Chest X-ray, AP view. Patient: 58 years old, sex M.
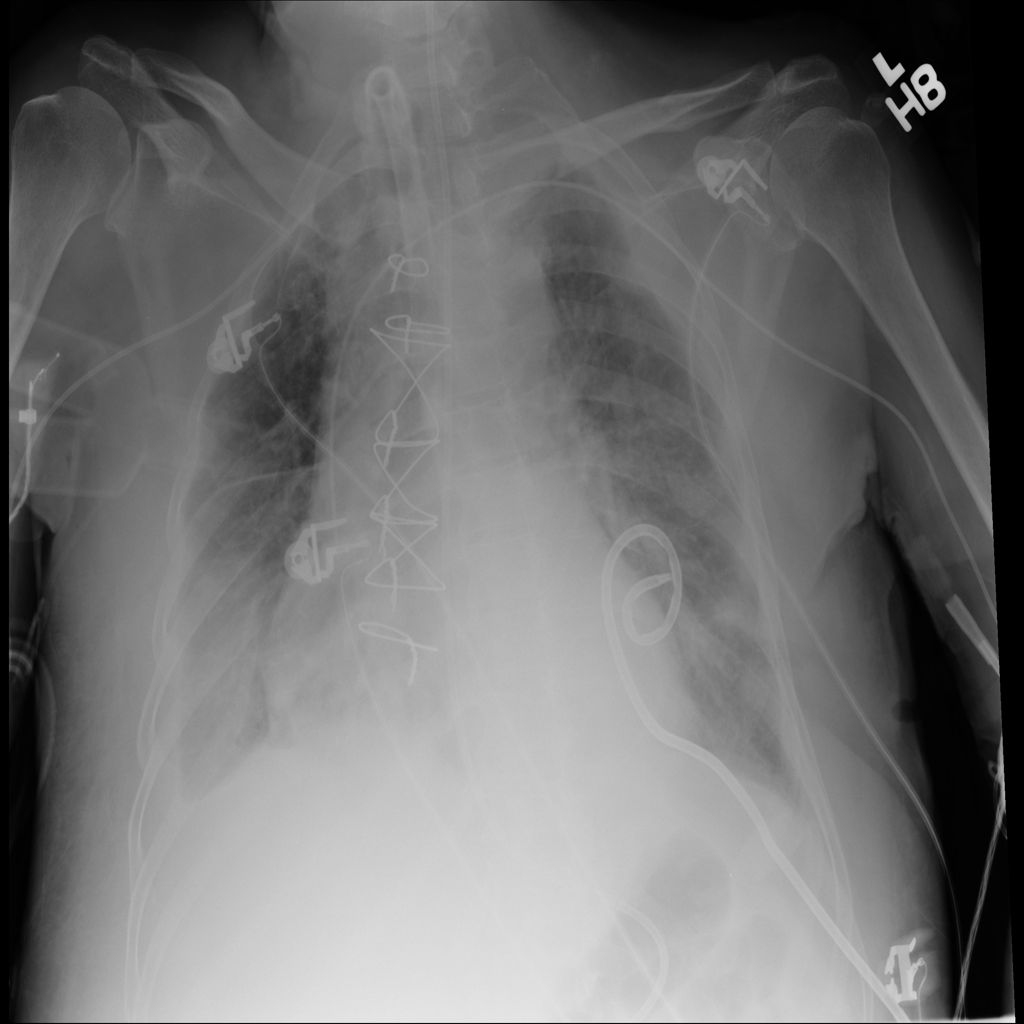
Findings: Effusion, Infiltration, Pleural_Thickening